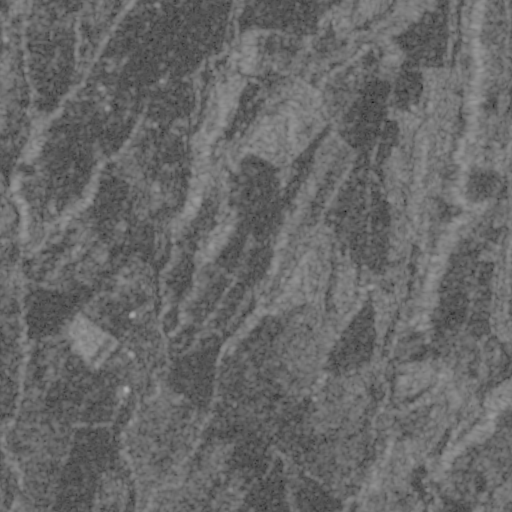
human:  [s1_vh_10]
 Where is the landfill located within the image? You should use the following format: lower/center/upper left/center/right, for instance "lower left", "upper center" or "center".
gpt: The landfill is located in the lower right of the image.
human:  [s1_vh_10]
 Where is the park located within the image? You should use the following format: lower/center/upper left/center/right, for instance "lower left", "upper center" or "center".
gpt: The park is located in the lower center of the image.
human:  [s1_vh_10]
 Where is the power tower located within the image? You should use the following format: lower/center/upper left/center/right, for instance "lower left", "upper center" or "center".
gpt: There is no power tower in the image.

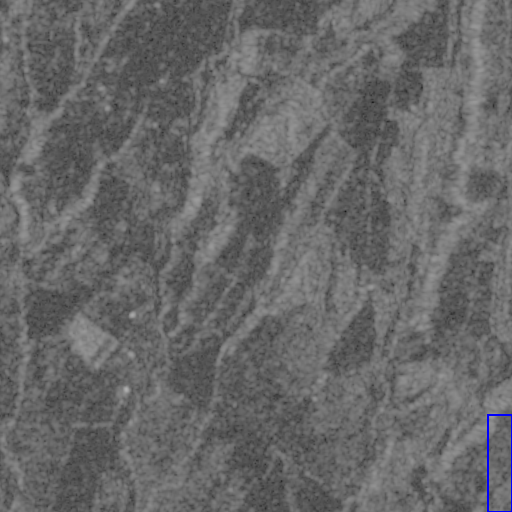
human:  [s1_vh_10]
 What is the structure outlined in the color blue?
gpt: The structure outlined in blue is a landfill.
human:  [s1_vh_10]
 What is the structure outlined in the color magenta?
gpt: There is no magenta outline.